Question: What is the result of this measurement?
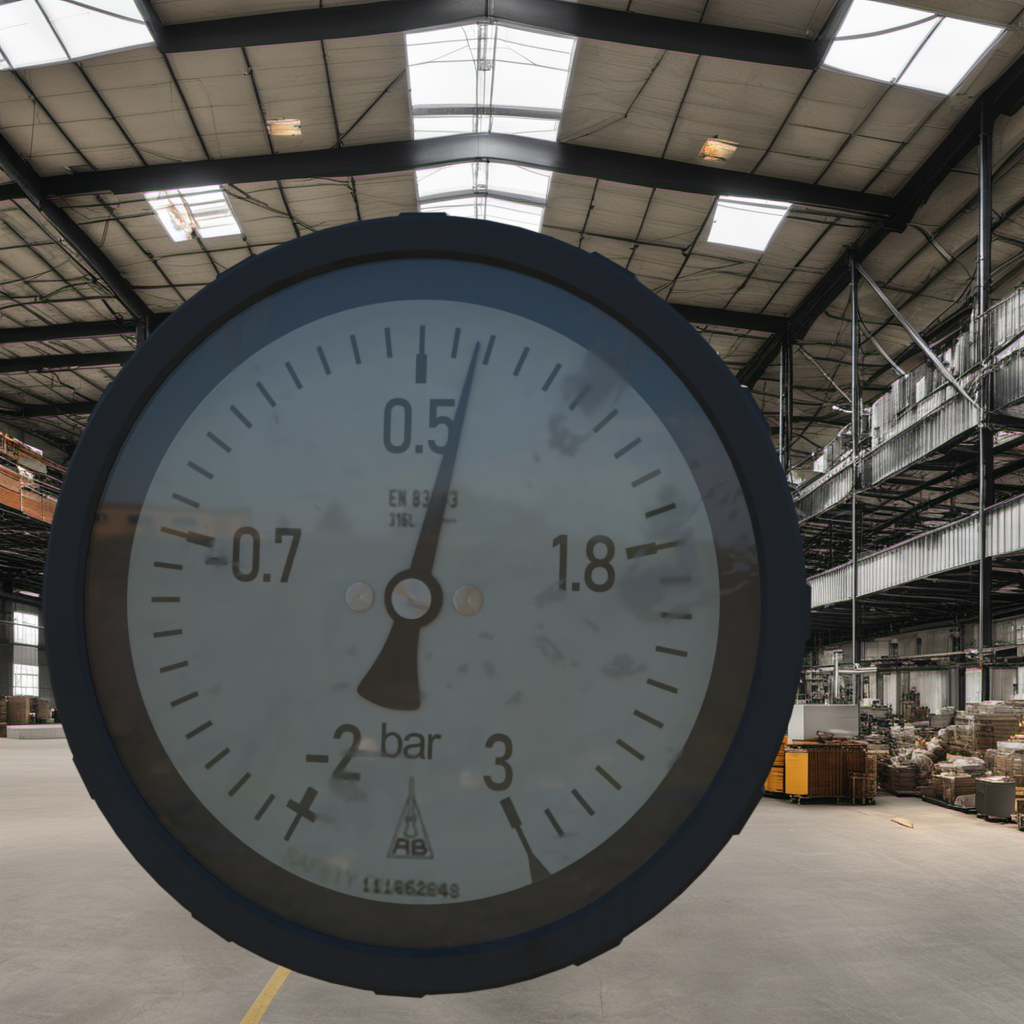
Answer: The result is 0.71
Question: What is the reading range of this measurement?
Answer: The range is from -2 to 3
Question: What is the minimum and maximum value range of the measurement in the image?
Answer: The minimum value is -2 and the maximum value is 3